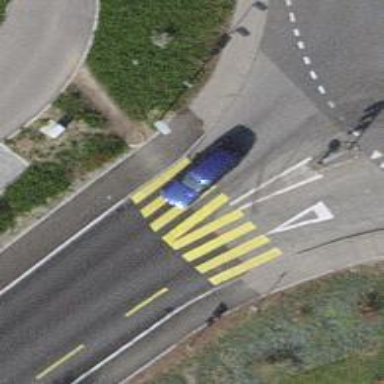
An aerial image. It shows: Uncontrolled footway crossing with markings.